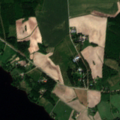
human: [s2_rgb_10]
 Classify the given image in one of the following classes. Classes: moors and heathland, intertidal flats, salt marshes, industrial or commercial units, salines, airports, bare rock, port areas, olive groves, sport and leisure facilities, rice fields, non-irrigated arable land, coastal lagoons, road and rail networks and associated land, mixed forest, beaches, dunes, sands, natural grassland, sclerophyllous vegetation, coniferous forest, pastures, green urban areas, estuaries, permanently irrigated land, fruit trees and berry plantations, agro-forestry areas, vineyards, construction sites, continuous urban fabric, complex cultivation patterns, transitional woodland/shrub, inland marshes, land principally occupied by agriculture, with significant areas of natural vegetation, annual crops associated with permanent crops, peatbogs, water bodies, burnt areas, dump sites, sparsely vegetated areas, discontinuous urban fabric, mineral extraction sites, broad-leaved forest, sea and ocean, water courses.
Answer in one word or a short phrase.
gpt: non-irrigated arable land, land principally occupied by agriculture, with significant areas of natural vegetation, mixed forest, water bodies